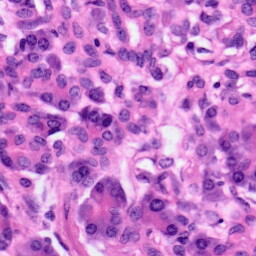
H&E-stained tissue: Pancreatic